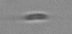
Label: Cylindrotheca_morphotype1